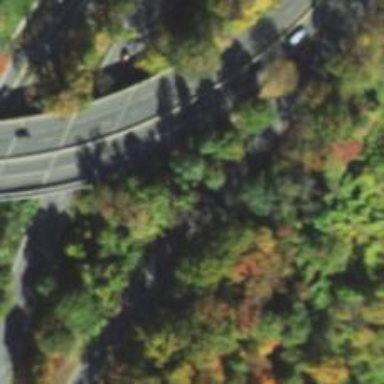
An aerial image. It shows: Path on bridge.